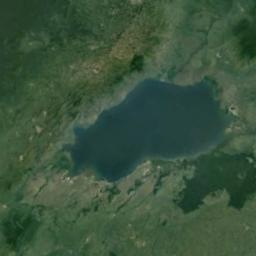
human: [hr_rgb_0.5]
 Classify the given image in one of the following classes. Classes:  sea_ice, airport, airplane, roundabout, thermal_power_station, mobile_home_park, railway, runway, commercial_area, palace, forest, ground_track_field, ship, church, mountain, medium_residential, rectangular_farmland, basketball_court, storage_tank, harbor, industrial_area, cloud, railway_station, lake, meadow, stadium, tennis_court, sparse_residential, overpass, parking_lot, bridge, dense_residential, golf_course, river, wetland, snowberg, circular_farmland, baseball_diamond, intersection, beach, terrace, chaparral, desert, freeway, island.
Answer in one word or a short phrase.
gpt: lake